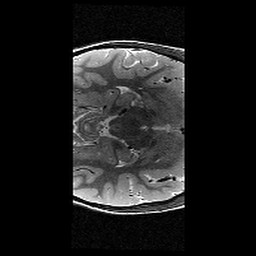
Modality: T2w
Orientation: axial
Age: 10
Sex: male
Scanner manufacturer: siemens
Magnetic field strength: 3 T
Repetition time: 9.23 s
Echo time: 0.067 s